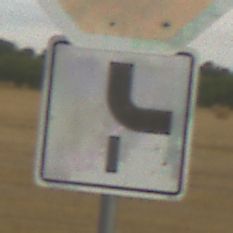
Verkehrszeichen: VerlaufVorfahrtsstrasse10
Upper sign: Stop
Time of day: SunriseSunset
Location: Outdoor (RoadRail)
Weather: PartlyCloudy
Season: NotSpecified
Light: Natural